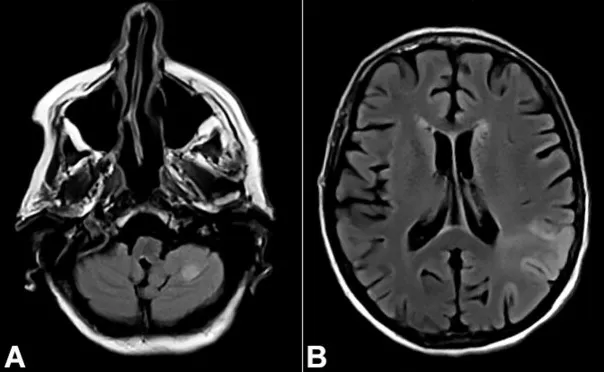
FLAIR MRI section showing in A - strokes in the left cerebellar; and in B - left parietal (B) regions of the brain, concerning an embolic etiology. (FLAIR: Fluid Attenuated Inverse Recovery; MRI: Magnetic Resonance Imaging).
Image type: radiology (mri)